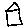
Label: house